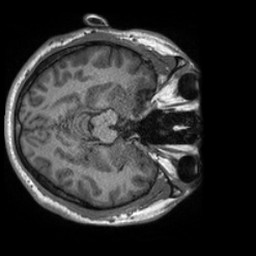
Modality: T1w
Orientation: axial
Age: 26
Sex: male
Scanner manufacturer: siemens
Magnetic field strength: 3 T
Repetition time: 2.3 s
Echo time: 0.00288 s